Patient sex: M
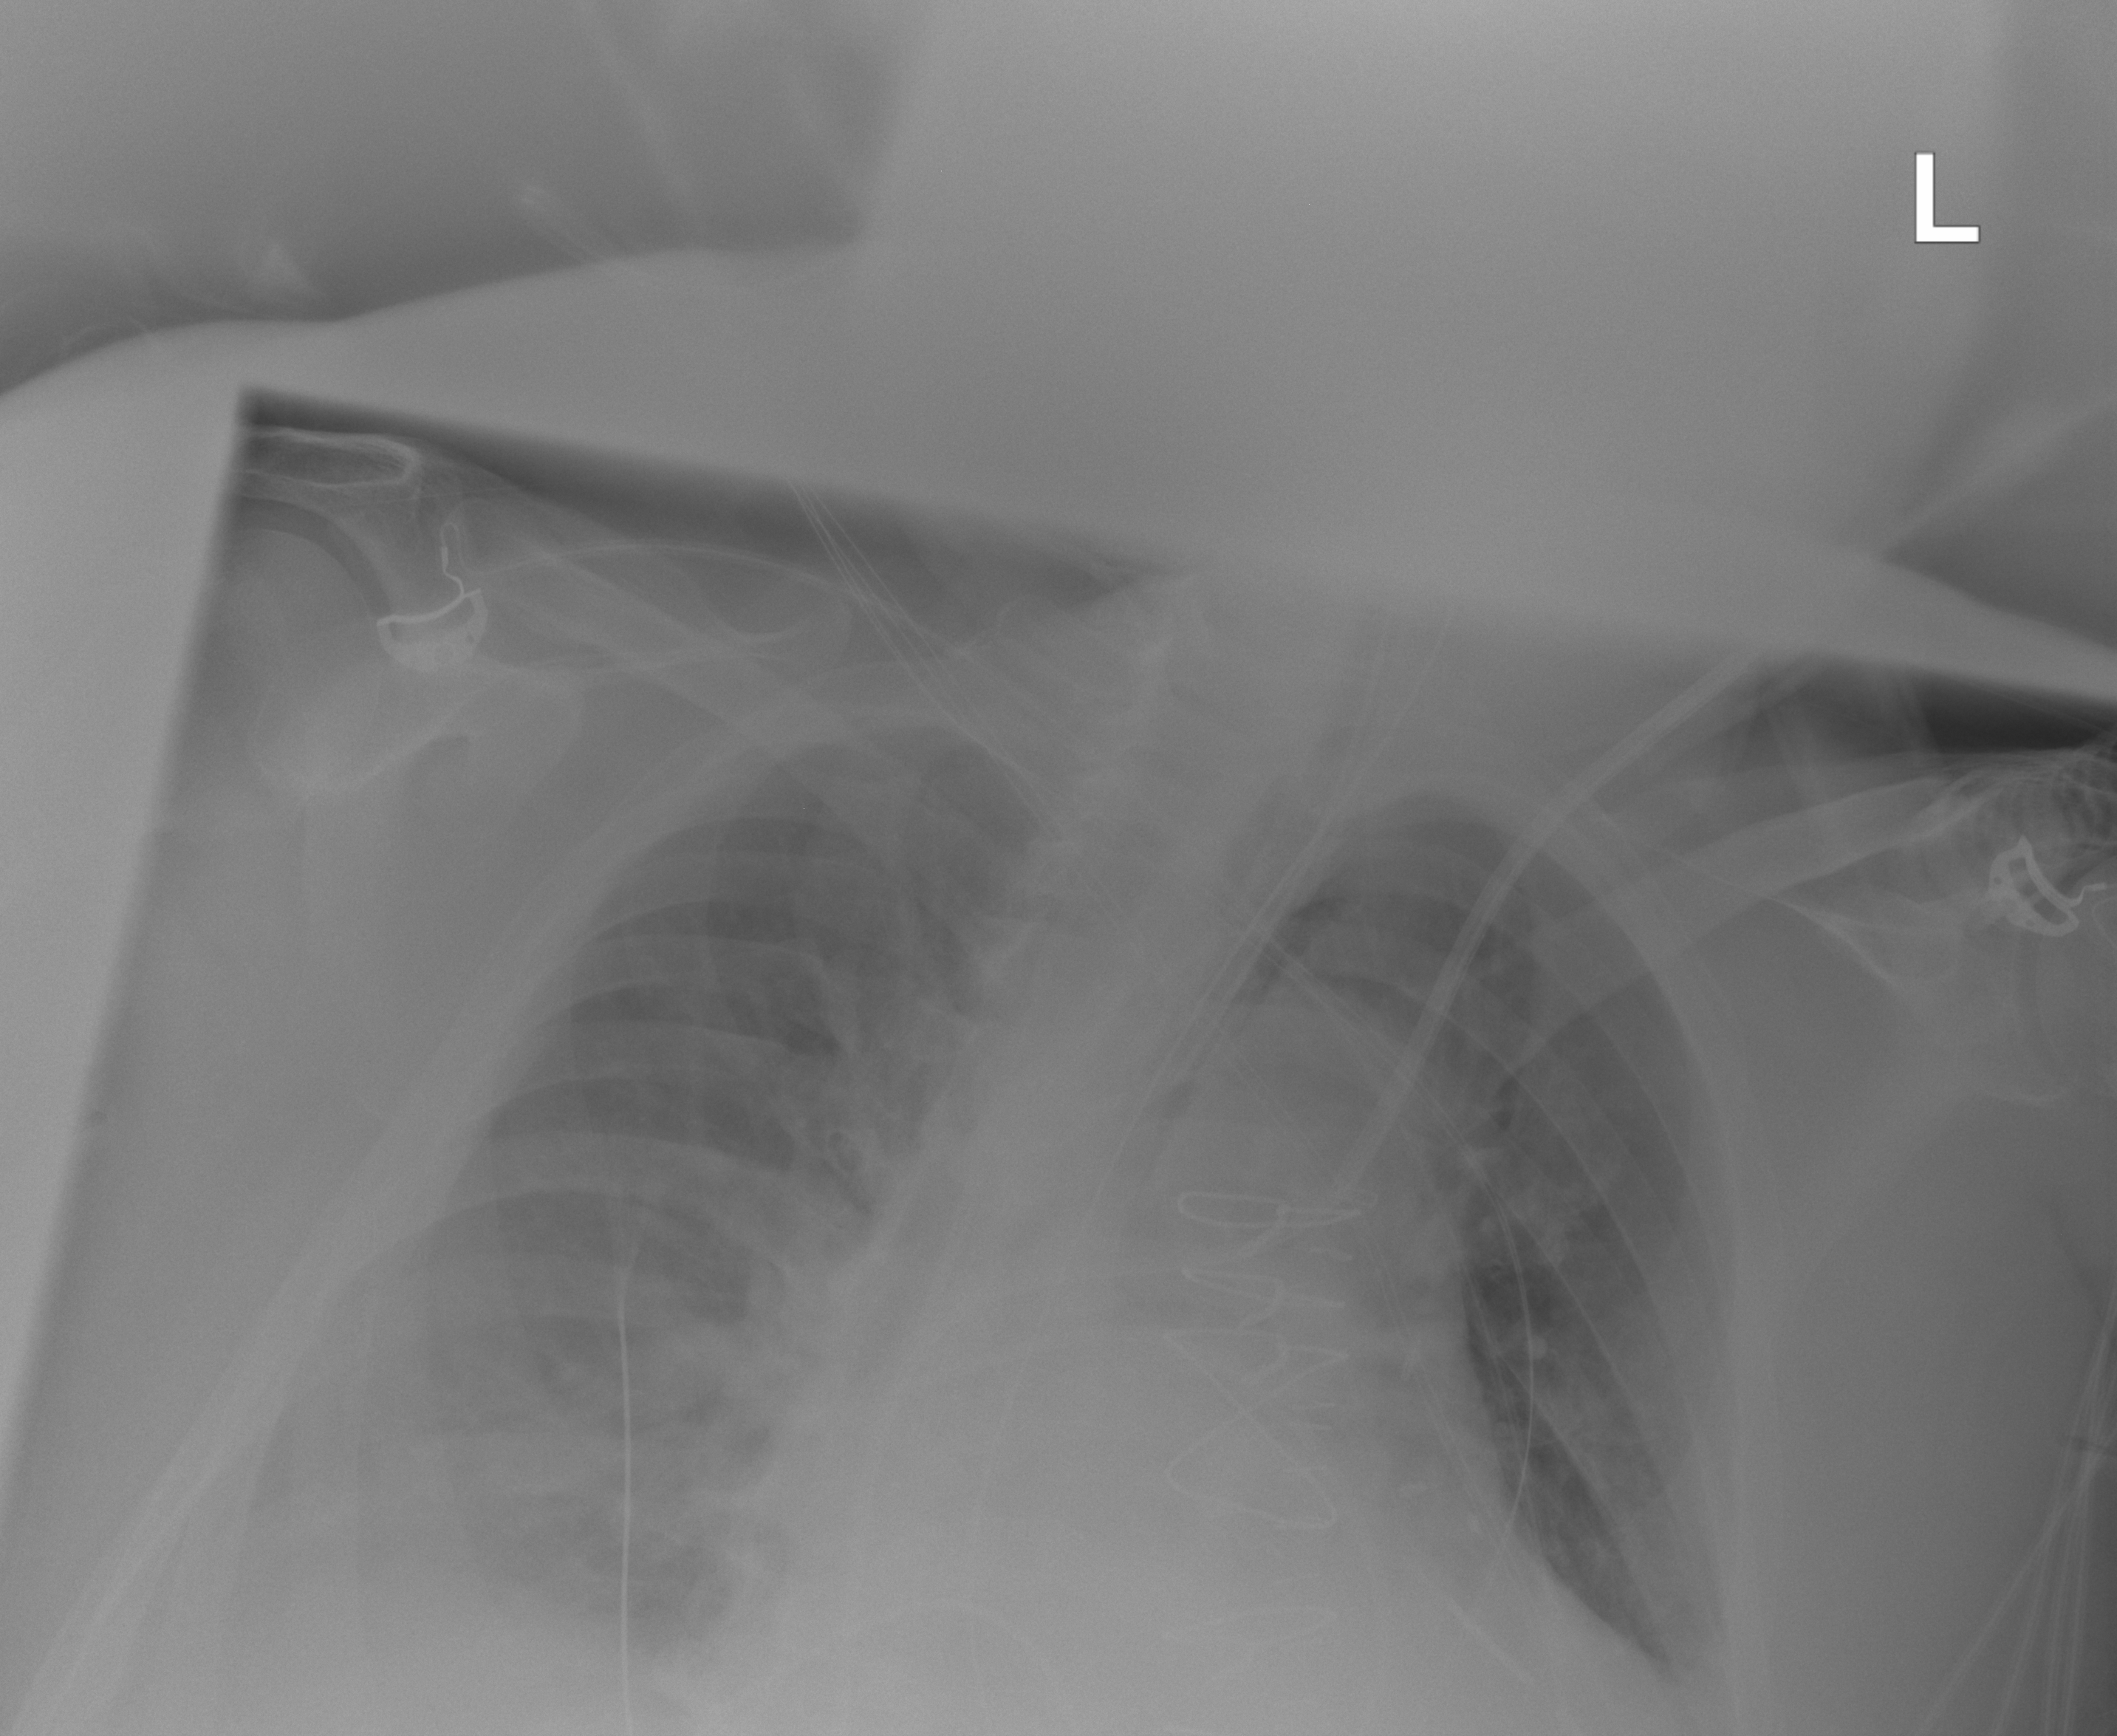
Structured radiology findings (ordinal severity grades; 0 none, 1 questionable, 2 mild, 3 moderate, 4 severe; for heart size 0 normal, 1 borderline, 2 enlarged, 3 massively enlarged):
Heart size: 2
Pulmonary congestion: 2
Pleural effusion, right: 2
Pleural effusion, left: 2
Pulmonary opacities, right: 2
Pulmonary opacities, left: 2
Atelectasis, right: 2
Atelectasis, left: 2